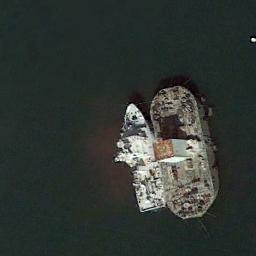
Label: ship